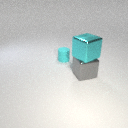
large gray metal cube in front of small cyan rubber cylinder